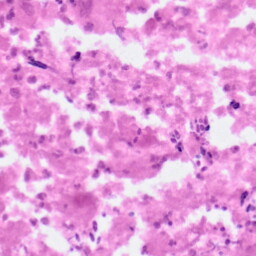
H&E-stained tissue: Pancreatic